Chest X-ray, AP view. Patient: 55 years old, sex M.
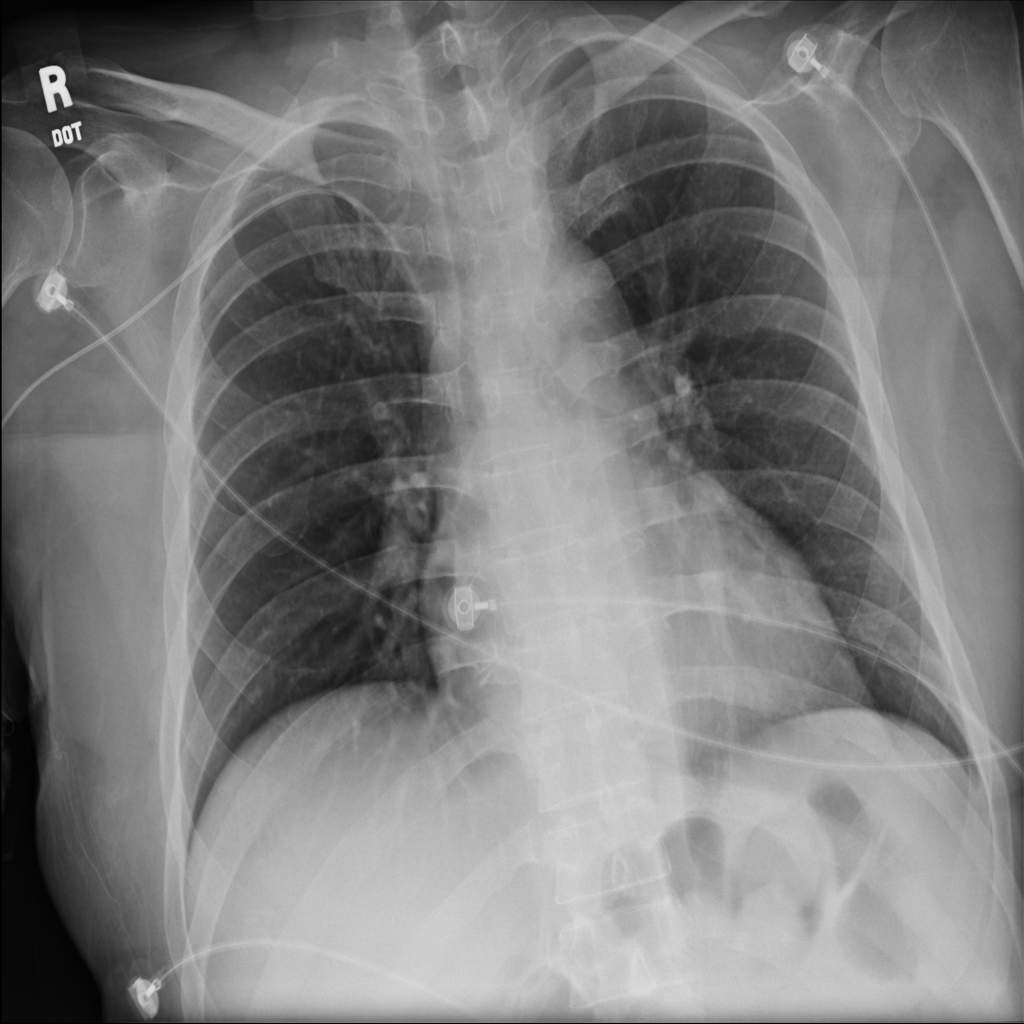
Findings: No Finding